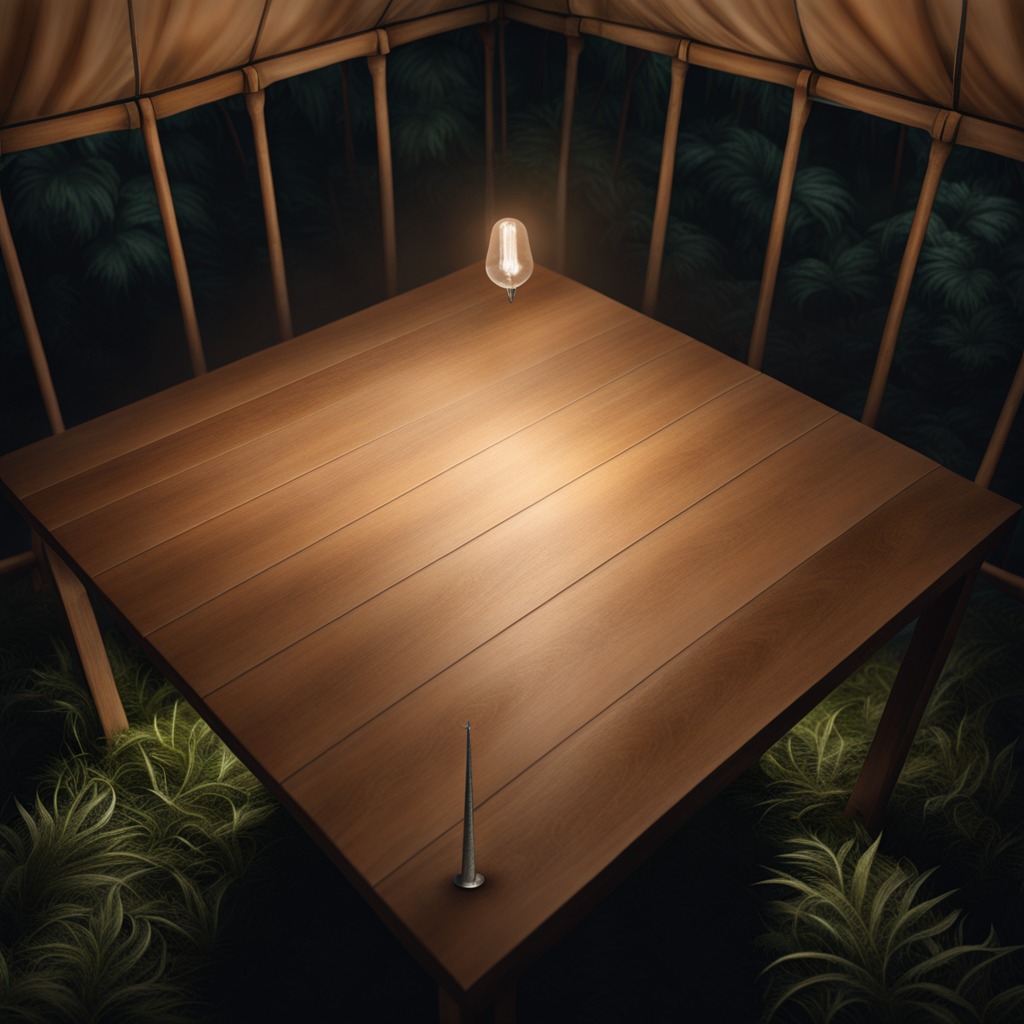
A iron nail is lying on a wooden table inside a jungle field workshop tent at night.